Question: I have data as below:

I also have list int 'list Int = new List<int>(new int[] { 1, 2, 3, 13, 102 } );'
So, how to count elements in list int, what have 'value == "AnswerId"' and have "'IsCorrected == true'" in picture table data by linq?
The result will be 3.
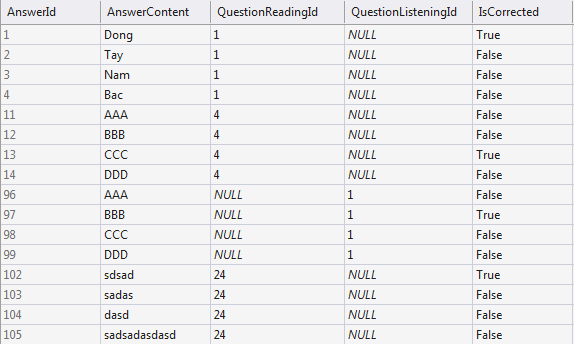
Answer: I hope I understood your question correctly and you're looking for how to query this using LINQ on something line EF. You can use the following where MyTable is the table name and IsCorrected property is a boolean.
'''
var count = dbContext.MyTable.Count(p=> Int.Contains(p.AnswerId) && p.IsCorrected);
'''